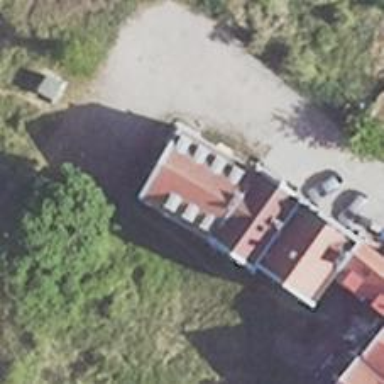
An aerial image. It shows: Hotel.